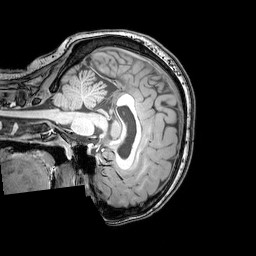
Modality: T1w
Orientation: sagittal
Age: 25
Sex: female
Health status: healthy
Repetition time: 0.081 s
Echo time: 0.037 s